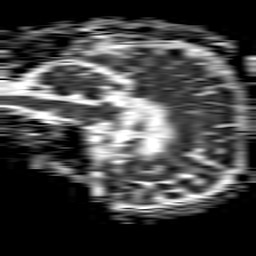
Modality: ADC
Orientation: sagittal
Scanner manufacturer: philips
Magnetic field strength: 1.5 T
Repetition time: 4.6 s
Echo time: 0.08631 s